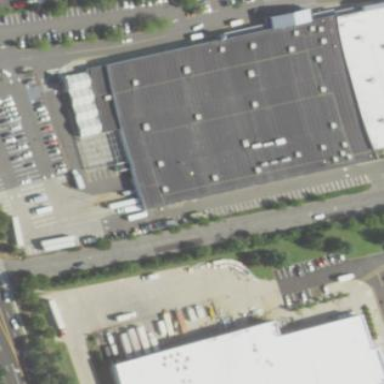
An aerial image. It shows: Retail building that houses department store.